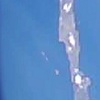
Label: water